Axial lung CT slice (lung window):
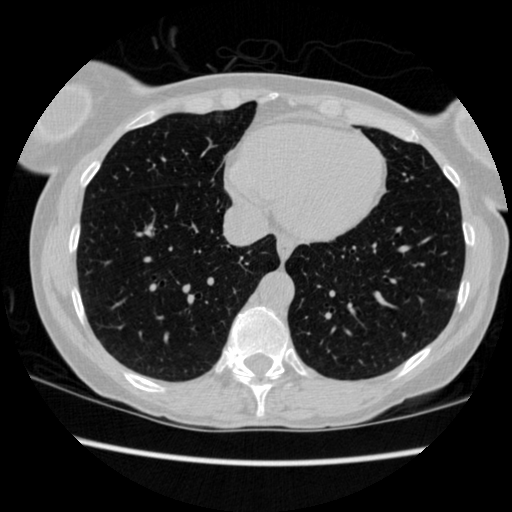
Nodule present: no